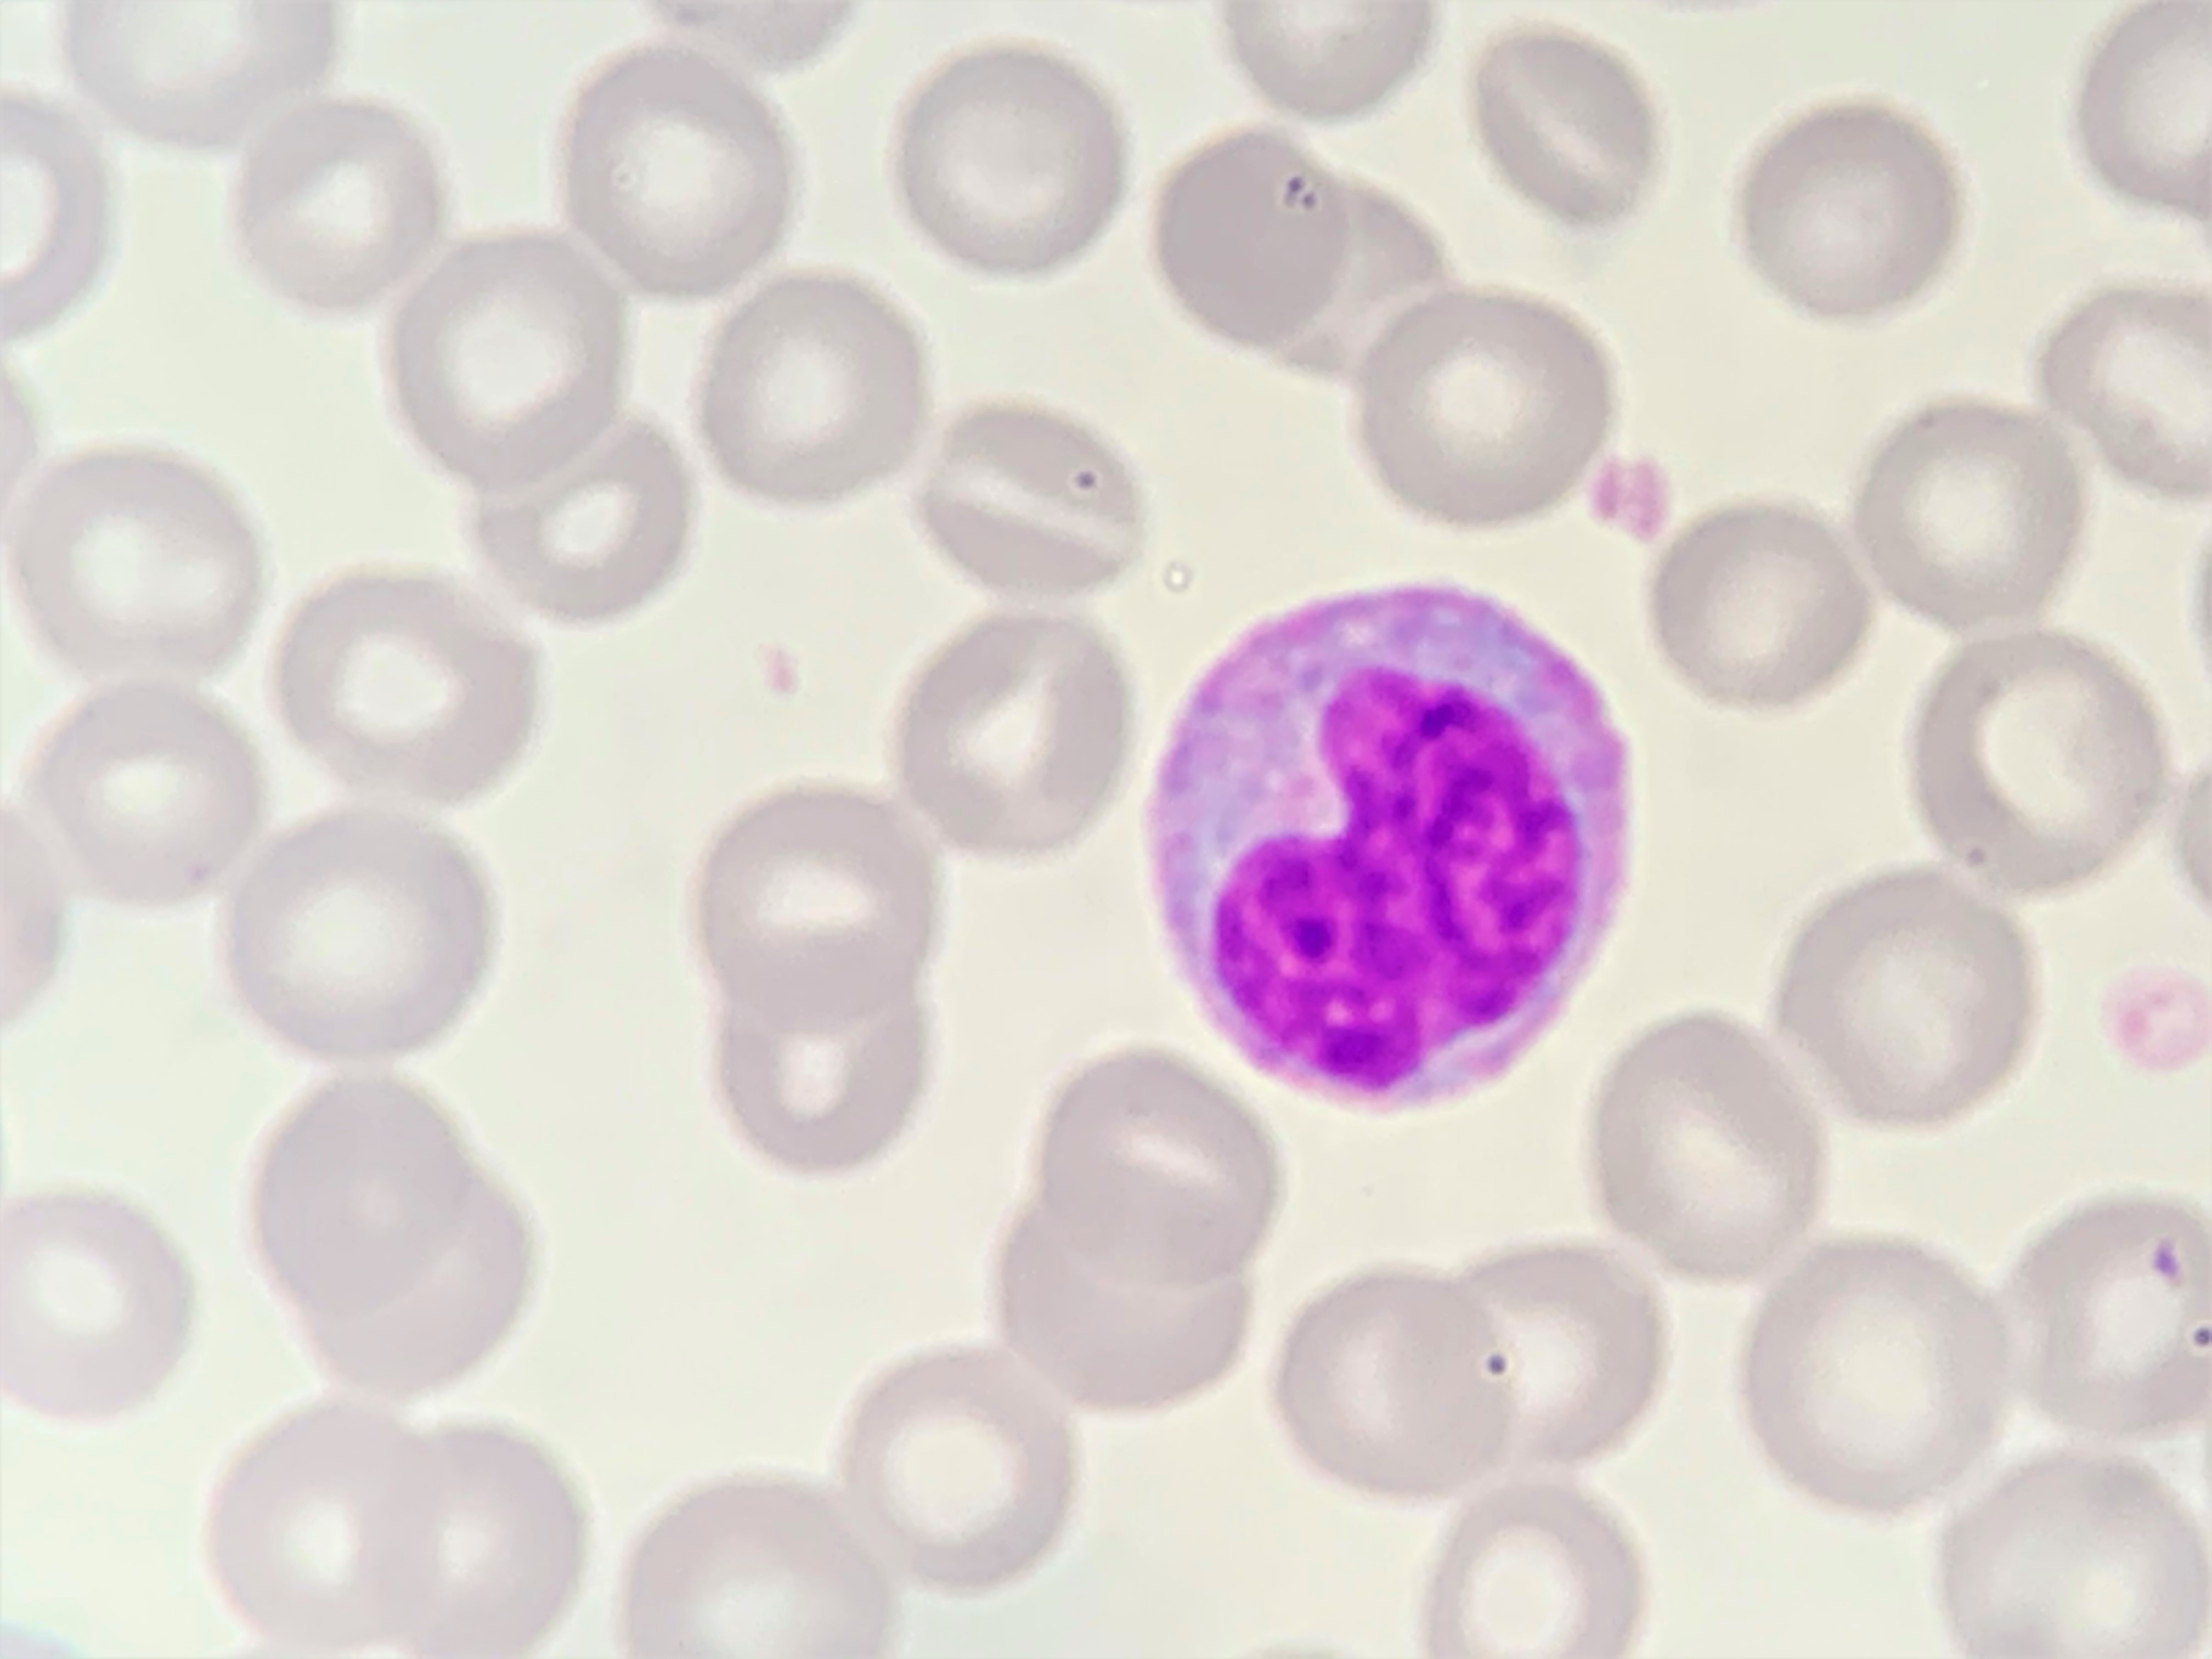
Cell type: MONOCYTES